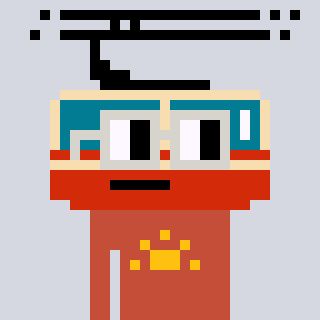
a pixel art character with square light gray glasses, a tram wagon-shaped head and a rust-colored body on a cool background